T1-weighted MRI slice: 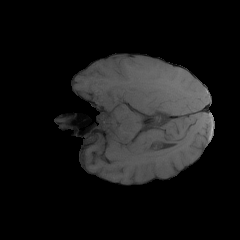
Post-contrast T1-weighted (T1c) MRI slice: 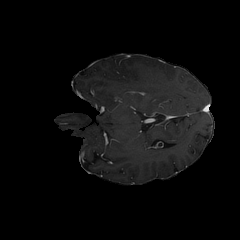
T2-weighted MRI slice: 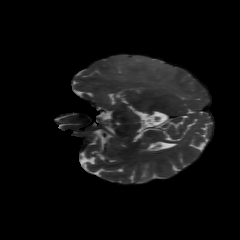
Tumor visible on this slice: yes